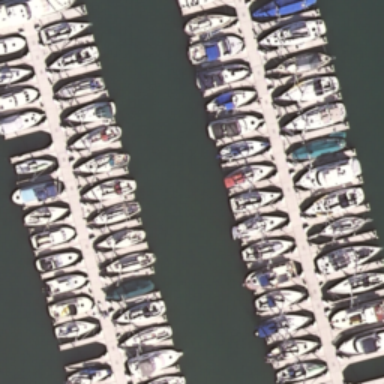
Lots of boats docked at the harbor and the water is deep blue .